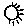
Label: sun